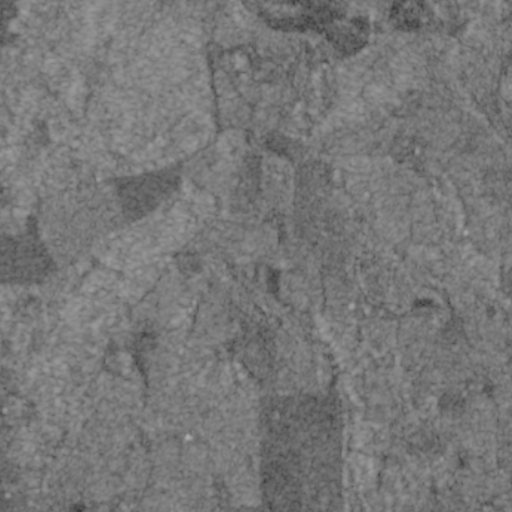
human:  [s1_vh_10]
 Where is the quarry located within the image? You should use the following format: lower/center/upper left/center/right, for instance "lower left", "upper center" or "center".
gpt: The quarry is located in the upper right of the image.
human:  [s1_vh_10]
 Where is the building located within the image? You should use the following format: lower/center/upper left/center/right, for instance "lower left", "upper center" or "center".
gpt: The building is located in the lower left of the image.
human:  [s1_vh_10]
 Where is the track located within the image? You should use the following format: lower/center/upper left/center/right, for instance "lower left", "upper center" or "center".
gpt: There is no track in the image.

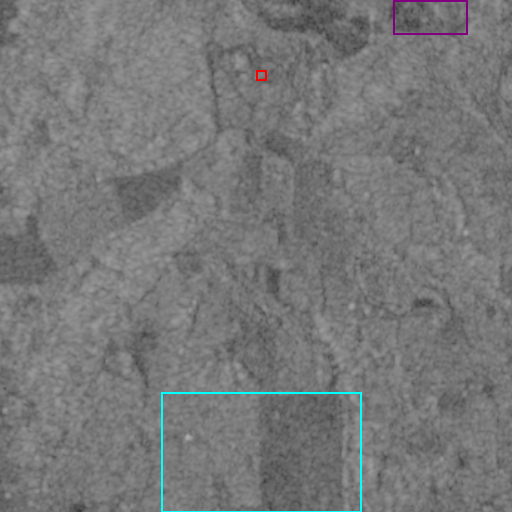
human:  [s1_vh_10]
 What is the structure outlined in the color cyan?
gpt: The structure outlined in cyan is a crop field.
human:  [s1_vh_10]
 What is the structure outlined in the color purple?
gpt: The structure outlined in purple is a quarry.
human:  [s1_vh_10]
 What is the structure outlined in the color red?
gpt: The structure outlined in red is a building.
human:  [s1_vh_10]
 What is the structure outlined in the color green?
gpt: There is no green outline.